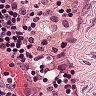
Metastatic tissue present: yes